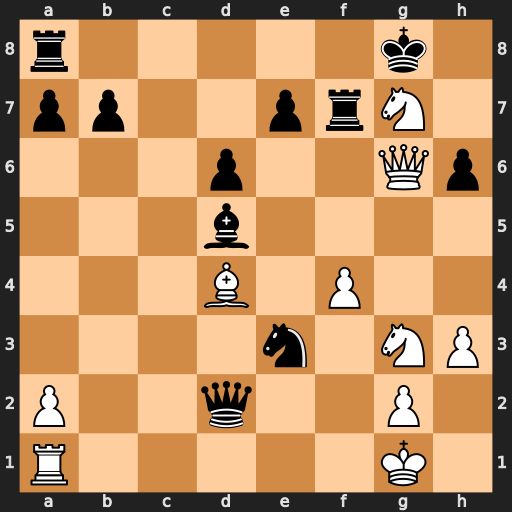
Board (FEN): r5k1/pp2prN1/3p2Qp/3b4/3B1P2/4n1NP/P2q2P1/R5K1
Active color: w
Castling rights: -
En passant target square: -
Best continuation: Ne6+ Rg7 Qxg7#